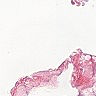
Metastatic tissue present: no